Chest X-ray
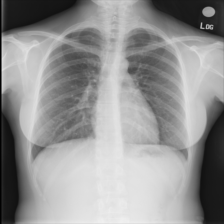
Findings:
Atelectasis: negative
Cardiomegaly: negative
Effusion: negative
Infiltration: negative
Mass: negative
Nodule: negative
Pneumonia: negative
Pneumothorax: negative
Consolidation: negative
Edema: negative
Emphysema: negative
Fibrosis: negative
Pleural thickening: negative
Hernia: negative